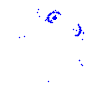
Particle: proton